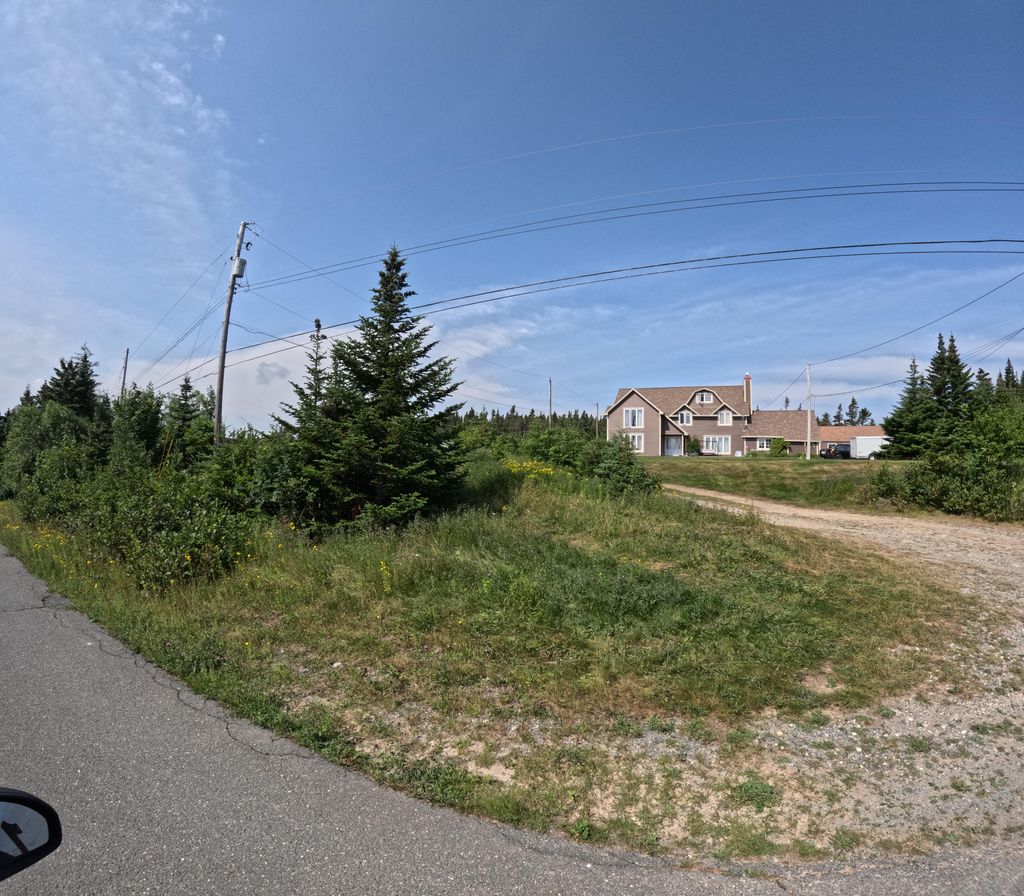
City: st_johns